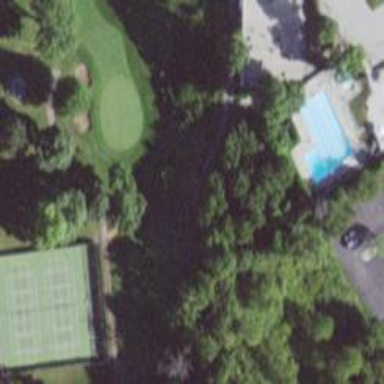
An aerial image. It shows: Path used for both walking and golf.